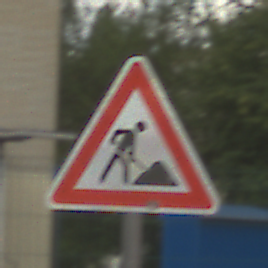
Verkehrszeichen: Arbeitsstelle
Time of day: MorningAfternoon
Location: Outdoor (Suburban)
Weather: PartlyCloudy
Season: NotSpecified
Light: Natural